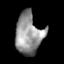
Tissue: lung
Cell type: Epithelial cells
Senescence score: 0.1697
Nuclear area (px): 1056
Mean DAPI intensity: 147.059